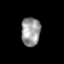
Tissue: skin
Cell type: Epithelial cells
Senescence score: 0.2726
Nuclear area (px): 541
Mean DAPI intensity: 153.087